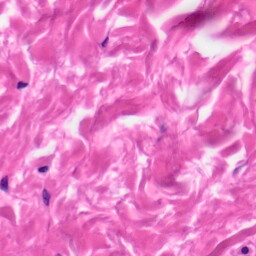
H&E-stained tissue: Skin